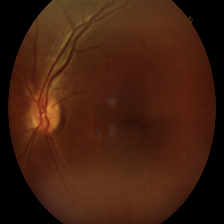
Diabetic retinopathy grade: Proliferative DR